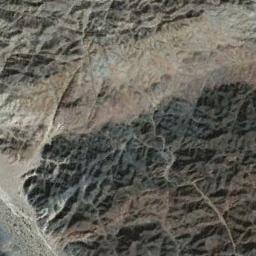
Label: mountain